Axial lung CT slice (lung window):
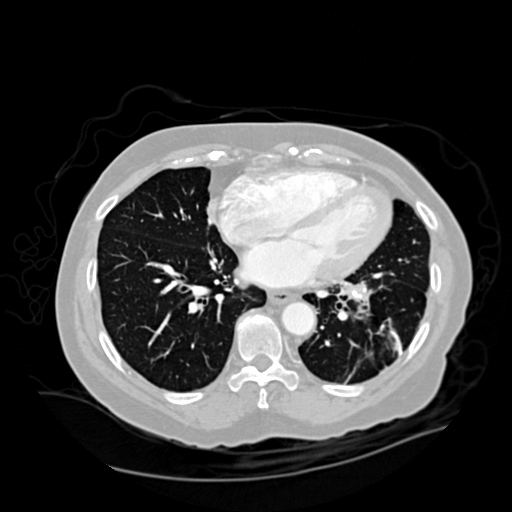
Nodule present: no